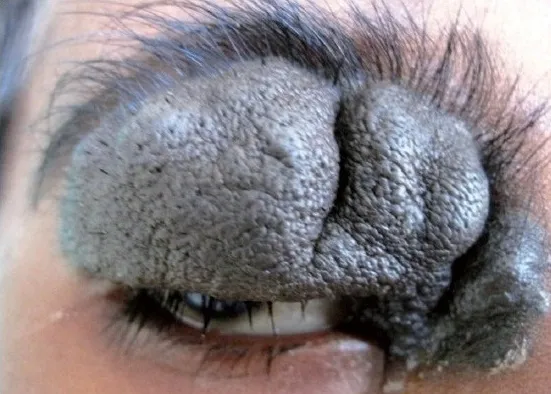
Photograph showing the size and the extent of the nevus.
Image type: medical_photograph (skin_photograph)